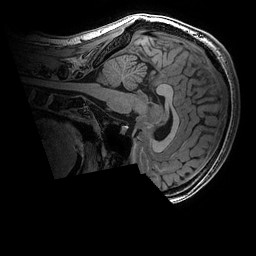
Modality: T1w
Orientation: sagittal
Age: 23
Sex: female
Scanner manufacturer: ge
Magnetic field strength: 3 T
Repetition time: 0.007 s
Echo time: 0.00342 s